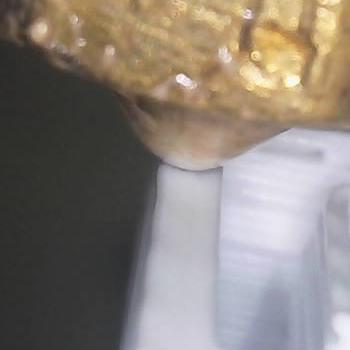
Flow rate: 133%